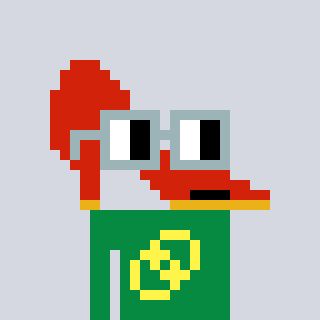
a pixel art character with square dark gray glasses, a highheel-shaped head and a green-colored body on a cool background